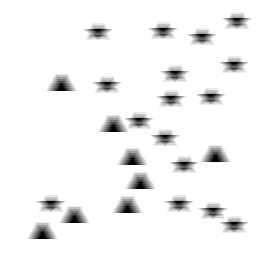
Squares: 0
Triangles: 8
Stars: 16
Total shapes: 24